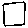
Label: square